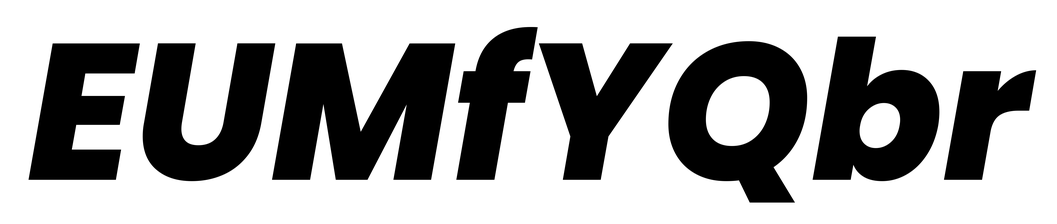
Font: Poppins-ExtraBoldItalic